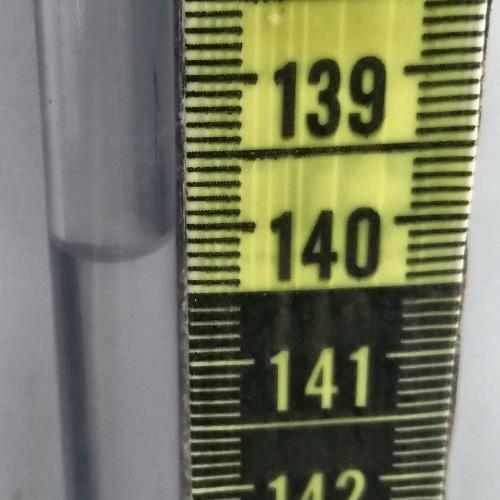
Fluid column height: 140.2 cm